Question: I have scrollview and inside scrollview I have 2 views as MainView and another as SideMenuView.
What I want to make animation like below.

Any idea what needs to be done to get this working?
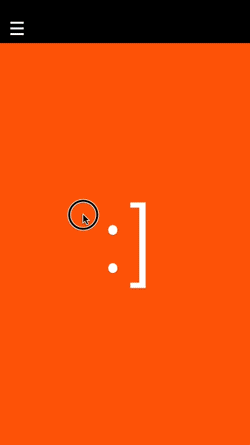
Answer: Psuedo Code below:
'''
- (void)animateSideMenu{
homeView.frame = CGRectMake(sideMenuWidth, 0.0, (self.view.frame.size.width - sideMenuWidth), self.view.frame.size.height);
[UIView animateWithDuration:1.0 delay:0.0
options:UIViewAnimationOptionCurveLinear
animations:^{
sideMenu.frame = CGRectMake(0.0, 0.0, sideMenuWidth, sideMenuHeight);
[self flipAnimation];
} completion:^(BOOL finished) {
}];
}
- (void)flipAnimation{
CABasicAnimation *yRotate = [CABasicAnimation animationWithKeyPath:@"transform.rotation.y"];
yRotate.fromValue = [NSValue valueWithCATransform3D:CATransform3DMakeRotation(M_PI_2, 0, 1, 0)];
yRotate.toValue = @(M_PI * 1.5);
yRotate.duration = 0.5;
yRotate.timingFunction = [CAMediaTimingFunction functionWithName:kCAMediaTimingFunctionLinear];
[sideMenu.layer addAnimation:yRotate forKey:@"yRotate"];
}
'''
Below are the steps to develop this type of animation:
1. set the frame of homeView(Red colour view) of screen size & add pan gesture to this view.
2. set frame of sideMenu view in negative x-axis.
3. Create a responder function for pan gesture recogniser, in this function call the above mentioned animateSideMenu function.
4. Adjust the animation parameters accordingly.
Try with this & let me know if anything comes up.